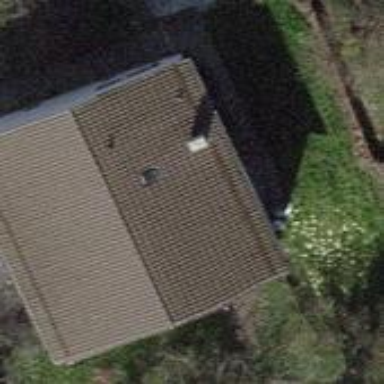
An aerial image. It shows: Detached building with gabled roof.